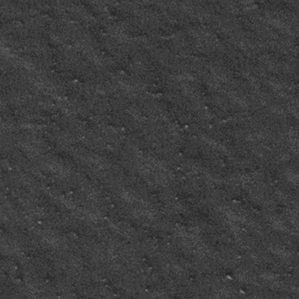
Label: frost